Question: I'm trying to display data in a stacked graph using kendo ui. Here is my code:
'''
var data = [
// June
{ Start: "2014-06-01T00:00:00", Name : "Series 1", Value: 1 },
{ Start: "2014-06-01T00:00:00", Name : "Series 2", Value: 2 },
{ Start: "2014-06-01T00:00:00", Name : "Series 3", Value: 10 },
// July
{ Start: "2014-07-01T00:00:00", Name : "Series 1", Value: 2 },
{ Start: "2014-07-01T00:00:00", Name : "Series 2", Value: 2 },
{ Start: "2014-07-01T00:00:00", Name : "Series 3", Value: 2 },
// August
{ Start: "2014-08-01T00:00:00", Name : "Series 1", Value: 3 },
{ Start: "2014-08-01T00:00:00", Name : "Series 2", Value: 2 },
{ Start: "2014-08-01T00:00:00", Name : "Series 3", Value: 1 },
// September
{ Start: "2014-09-01T00:00:00", Name : "Series 2", Value: 2 },
{ Start: "2014-09-01T00:00:00", Name : "Series 3", Value: 3 },
// October
{ Start: "2014-10-01T00:00:00", Name : "Series 1", Value: 1 },
{ Start: "2014-10-01T00:00:00", Name : "Series 3", Value: 3 }
]
var stocksDataSource = new kendo.data.DataSource({
data: data,
group: {
field: "Name"
},
sort: [{ field: "Start", dir: "asc"} ]
});
function createChart() {
$("#chart").kendoChart({
dataSource: stocksDataSource,
series: [{
type: "column",
field: "Value",
name: "#= group.value #",
stack: true,
tooltip: {
template: "#=kendo.toString(new Date(category), 'd MMM yyyy')#<br/>" +
"#=dataItem.Name#<br/>"+
"Value: #=dataItem.Value#",
visible: true
},
}],
categoryAxis: {
field: "Start",
type: "date",
labels: {
format: "MMM"
}
}
});
}
$(document).ready(createChart);
$(document).bind("kendo:skinChange", createChart);
'''
Note that September and October data do not have values for some series. This completely screws up the chart display in quite unexplainable way:

As you can see both September and October data do not match the json. It's especially weird with October data because three values are displayed whereas only 2 are given.
Here is JSFiddle: <URL>
Are there any settings on the chart that I can set so it works, or will I have to loop through the dataset and fill in missing data with zero values?
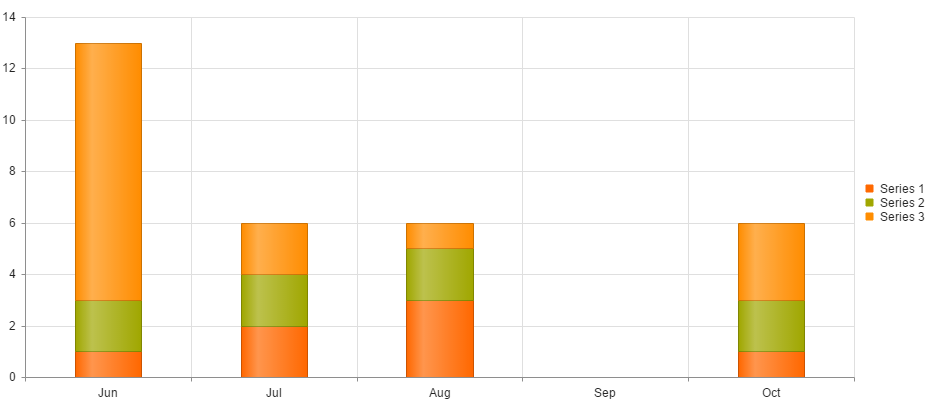
Answer: It' looks like I'm out of luck and I need to fix up the data. In my actual solution I'm doing that server-side, but for posterity if anyone needs a kickstart with a purely js fix, this is the starting point:
'''
function fixData(data) {
var lookup =[], start = [], name = [], result =[];
for (i = 0, len = data.length; i < len; ++i) {
start[data[i].Start] = true;
name[data[i].Name] = true;
lookup[data[i].Start + "," + data[i].Name] = data[i].Value;
}
for (var currentStart in start) {
for (var currentName in name) {
var entry = {Start: currentStart, Name: currentName};
entry.Value = lookup[currentStart + "," + currentName] || 0;
result.push(entry);
}
}
return result;
}
'''
JSFiddle: <URL>